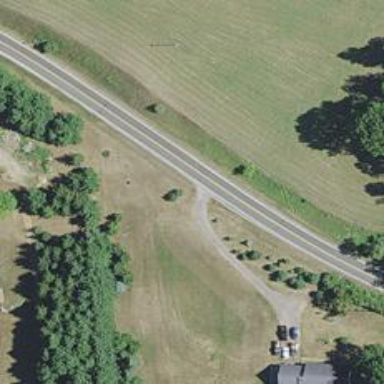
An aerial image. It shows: Driveway.